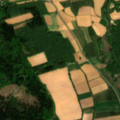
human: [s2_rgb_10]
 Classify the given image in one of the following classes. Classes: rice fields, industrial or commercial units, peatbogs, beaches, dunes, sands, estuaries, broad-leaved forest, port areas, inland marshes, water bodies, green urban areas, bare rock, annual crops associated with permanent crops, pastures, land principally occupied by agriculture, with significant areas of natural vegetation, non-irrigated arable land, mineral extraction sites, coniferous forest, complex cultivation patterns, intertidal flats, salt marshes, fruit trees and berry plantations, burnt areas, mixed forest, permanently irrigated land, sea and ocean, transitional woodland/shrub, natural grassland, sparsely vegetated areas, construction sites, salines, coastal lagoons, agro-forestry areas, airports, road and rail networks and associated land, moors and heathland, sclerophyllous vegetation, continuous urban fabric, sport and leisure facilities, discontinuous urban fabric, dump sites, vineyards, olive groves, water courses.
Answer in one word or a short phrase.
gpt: non-irrigated arable land, complex cultivation patterns, land principally occupied by agriculture, with significant areas of natural vegetation, broad-leaved forest, mixed forest